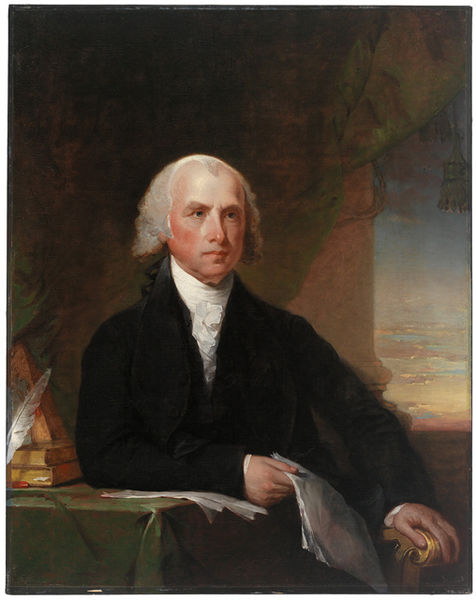
Titel: James Madison (1751-1836)
Künstler: Gilbert Stuart
Standort: Amherst (Massachusetts, USA)
Institution: Mead Art Museum, Amherst College
Schlagwörter: mann, richter, rembrandt, blatt, chair, column, curtain, oil, white, window, black, collar, green, grey, hair, old, painting, portrait, robe, seated, sitting, table, sheet, sheets, buch, feather, hand, man, sky, ocean, male, america, paper, books, cravat, desk, jacket, pen, quill, writing, papers, drapery, letter, independence, history, ink, bald, pencil, cloth, figure, sunset, pillar, work, washington, whig, furniture, s, white hair, declaration, document, scientist, hai, jefferson, george washington, hamilton, malkovich